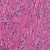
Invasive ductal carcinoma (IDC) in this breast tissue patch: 0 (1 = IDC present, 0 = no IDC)